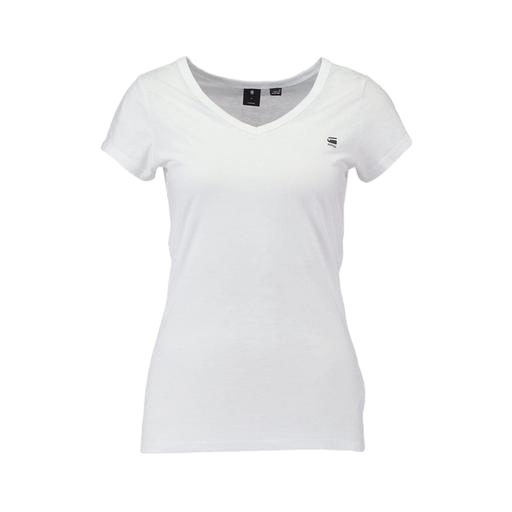
white slim-fit v-neck tee, white elevated drycell v-neck t-shirt, white v-neck t-shirt only macy, white background